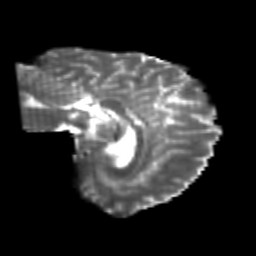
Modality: T2w
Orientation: sagittal
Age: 20
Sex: male
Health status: healthy
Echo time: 0.074 s